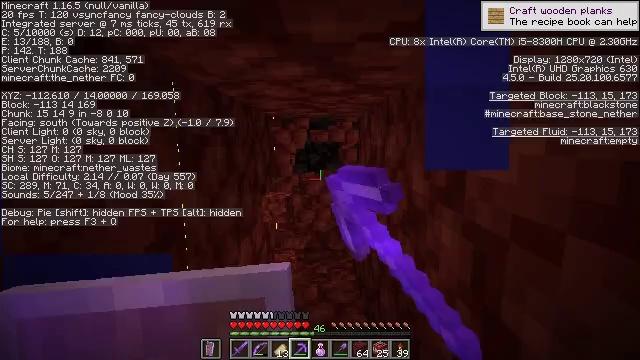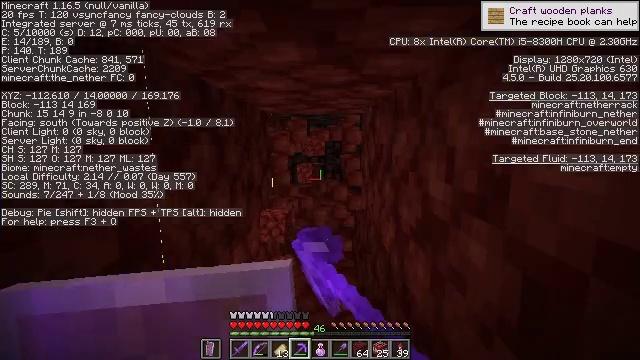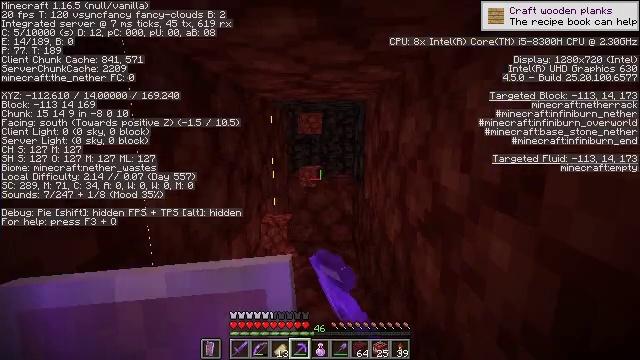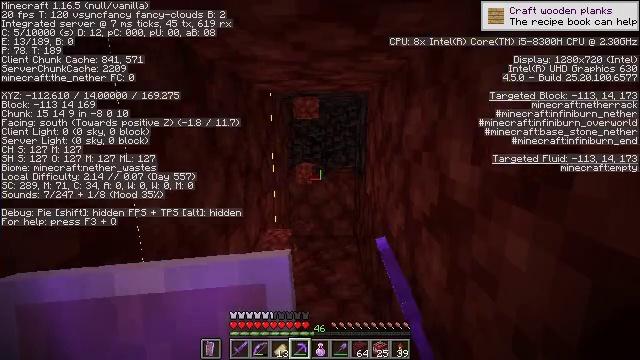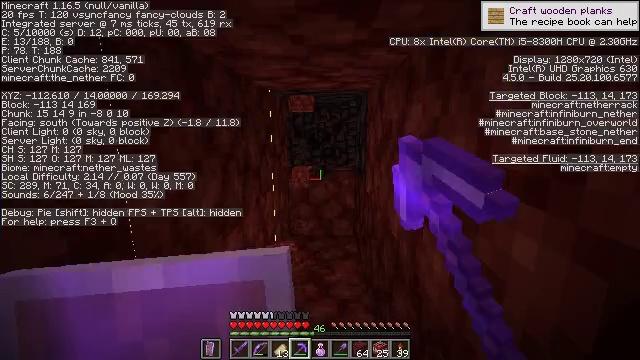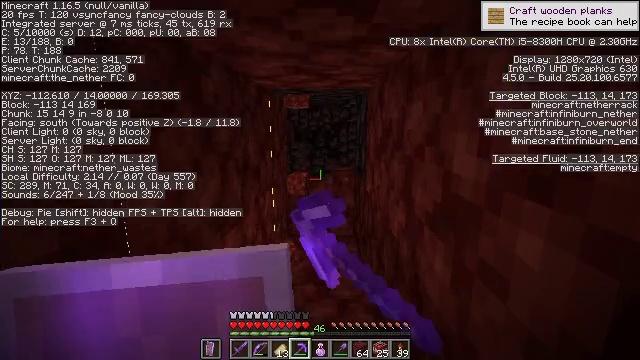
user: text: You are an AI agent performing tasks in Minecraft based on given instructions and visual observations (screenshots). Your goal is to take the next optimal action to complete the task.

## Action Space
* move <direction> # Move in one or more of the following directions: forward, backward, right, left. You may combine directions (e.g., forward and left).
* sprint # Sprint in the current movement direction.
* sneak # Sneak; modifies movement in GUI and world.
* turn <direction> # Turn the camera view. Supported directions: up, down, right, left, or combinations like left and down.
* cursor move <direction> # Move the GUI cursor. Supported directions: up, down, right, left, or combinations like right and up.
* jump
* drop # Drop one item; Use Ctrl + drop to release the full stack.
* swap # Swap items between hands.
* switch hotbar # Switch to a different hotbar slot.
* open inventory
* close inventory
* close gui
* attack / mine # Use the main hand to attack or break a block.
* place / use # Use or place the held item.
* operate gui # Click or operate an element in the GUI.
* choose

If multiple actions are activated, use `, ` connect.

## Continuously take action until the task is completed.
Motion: motion action
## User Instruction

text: Dig up blackstone from the depths.
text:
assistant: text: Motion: attack / mine
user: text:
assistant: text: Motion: turn down, attack / mine
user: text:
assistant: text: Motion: turn down, attack / mine
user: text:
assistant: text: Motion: attack / mine
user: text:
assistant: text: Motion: attack / mine
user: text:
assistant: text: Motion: attack / mine